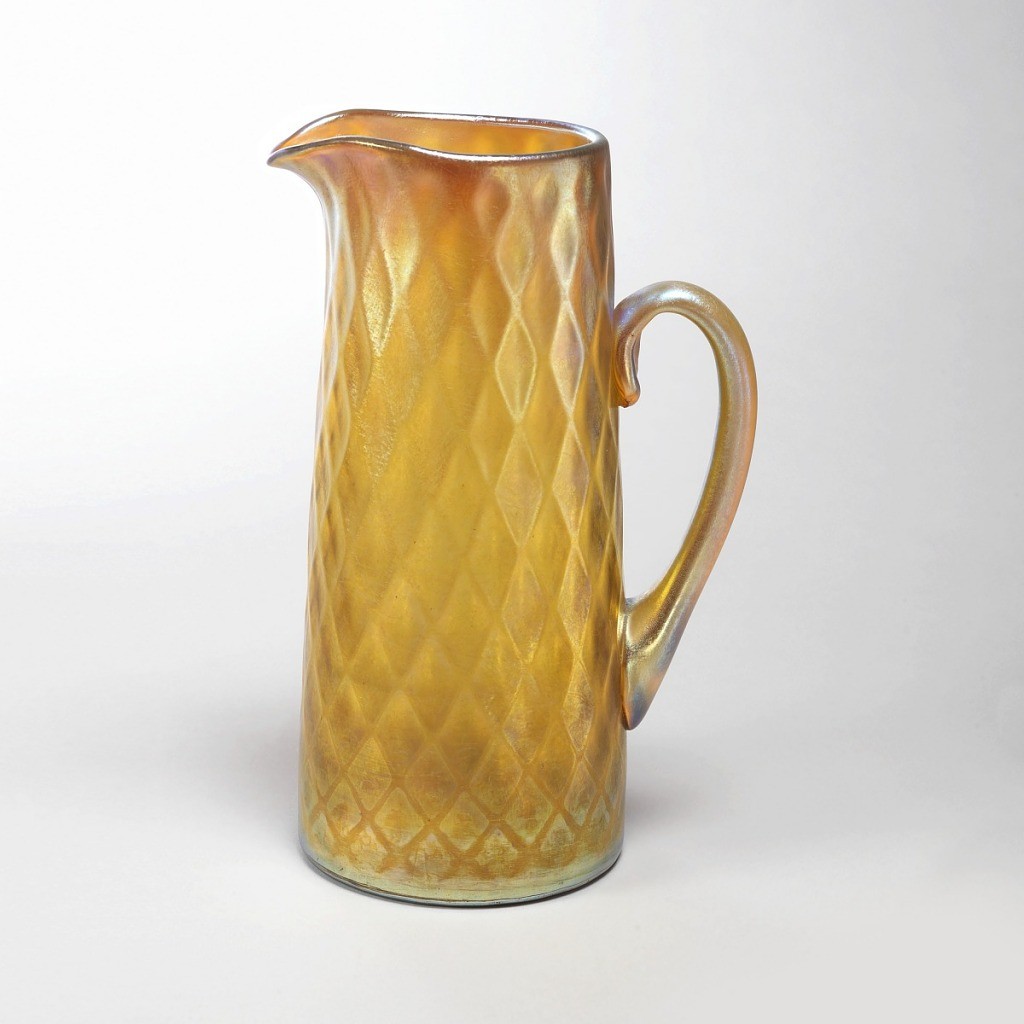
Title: Pitcher
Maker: Louis Comfort Tiffany, American, 1848–1933
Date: ca. 1900
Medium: Favrile glass
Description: Gold iridescent pitcher with diamond pattern, applied light blue handle.